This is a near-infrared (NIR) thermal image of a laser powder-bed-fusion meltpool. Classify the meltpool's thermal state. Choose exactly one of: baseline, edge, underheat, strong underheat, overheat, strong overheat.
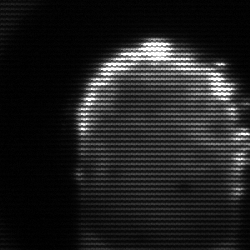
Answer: baseline